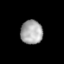
Tissue: lung
Cell type: Epithelial cells
Senescence score: 0.1648
Nuclear area (px): 520
Mean DAPI intensity: 166.463